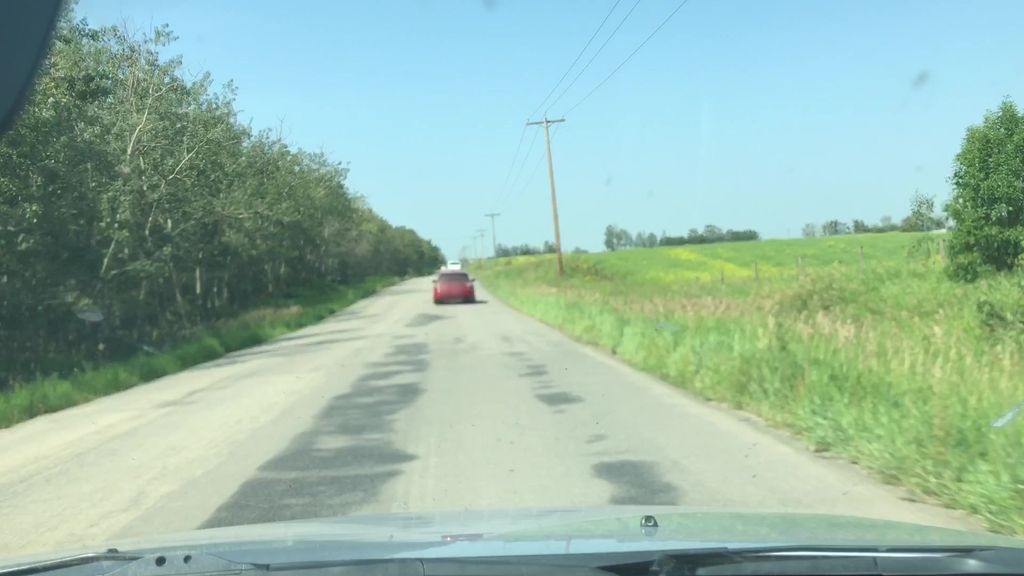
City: edmonton